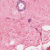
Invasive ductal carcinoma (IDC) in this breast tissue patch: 0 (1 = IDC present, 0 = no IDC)